Question: I have this line (see picture) in my instruments while analyzing objects allocation.
The line says 1.17 Gbytes of overall bytes??? what does it means? Should I worry?

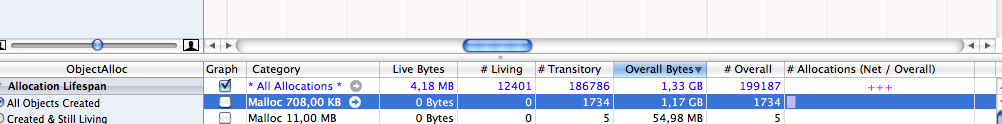
Answer: Yes and no, that is the cumulative memory of total allocations... but it does seem very high (I ran my biggest app and couldnt get it over 140MB). It would suggest that you are creating and destroying (or leaking) an excessive amount of objects/memory.
I would recommend two things:
1) click the (i) button next to ObjectAlloc (top left) and turn on "Only track active allocations", and under allocation lifespan below choose "Created & Still Living", then rerun your tests. This will allow you to track the current memory footprint of your app.
2) perform some optimisation of any loops with memory allocation (object creation), and run a thorough leak test using a tethered device (I believe there is issues with leak testing and the simulator).